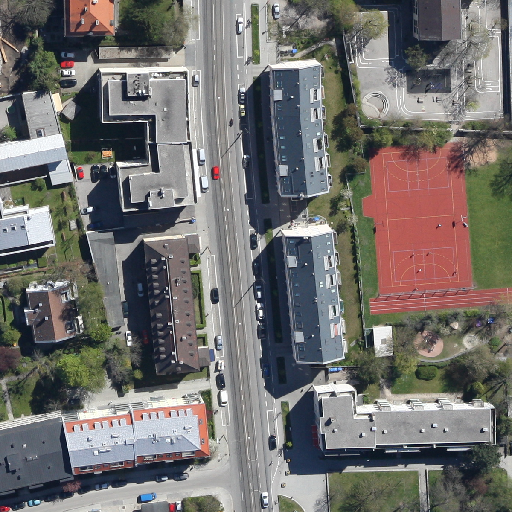
Referring expression: road